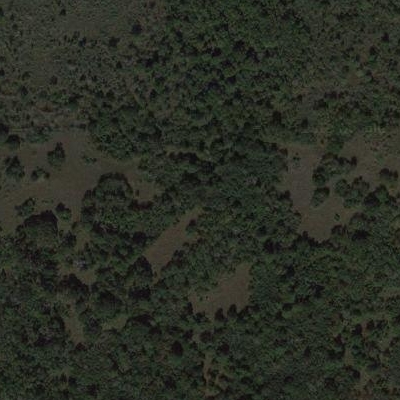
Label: Forest